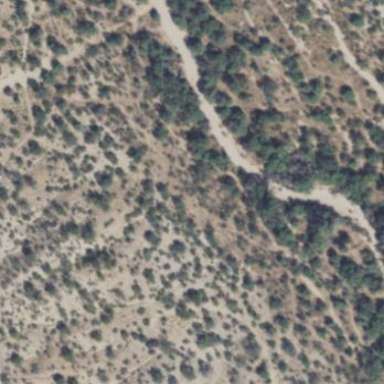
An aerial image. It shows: Area covered in scrub vegetation.